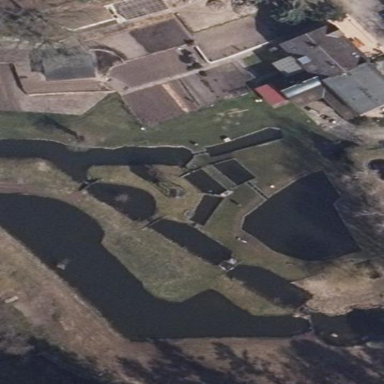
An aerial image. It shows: Fish aquaculture basin.